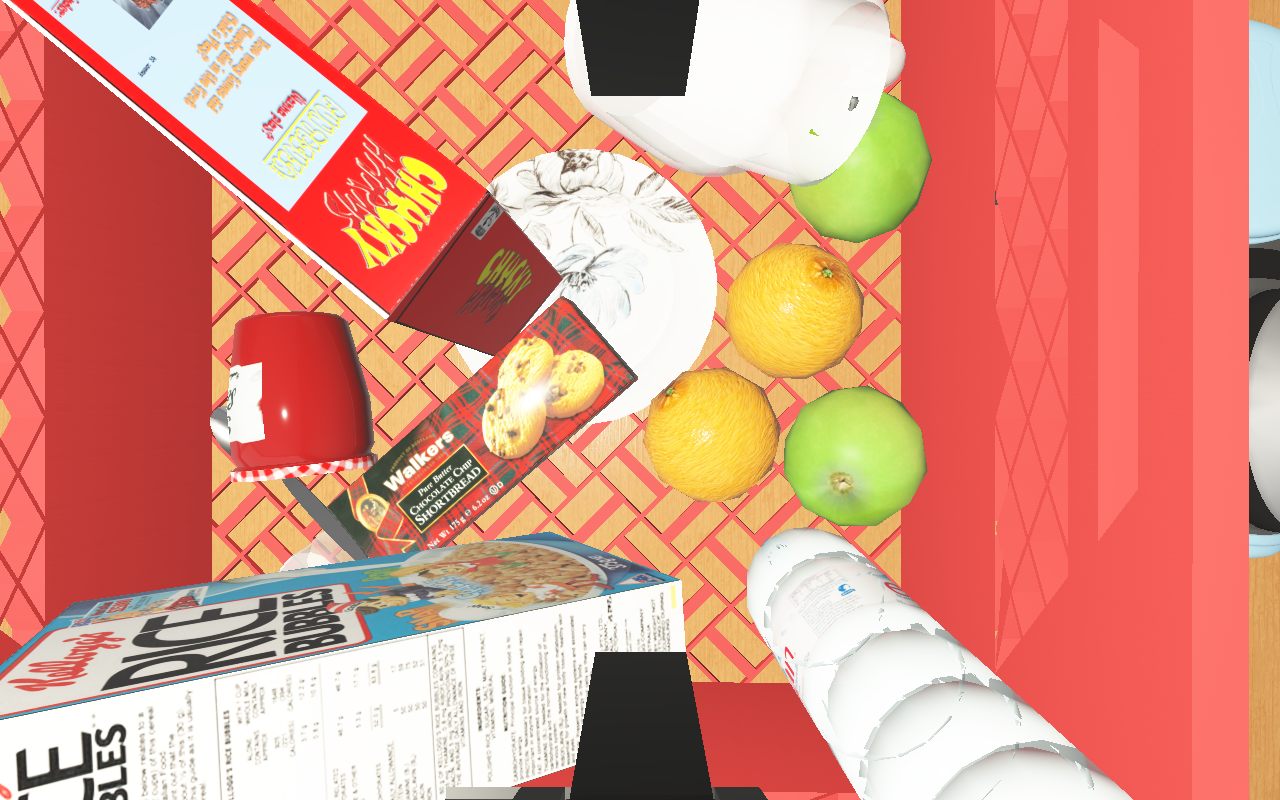
Objects in the scene:
carafe
water bottle
apple
apple
glass
wineglass
jam jar
cereal box
cereal box